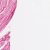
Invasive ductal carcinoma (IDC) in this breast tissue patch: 0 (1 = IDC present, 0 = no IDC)